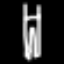
Label: pants